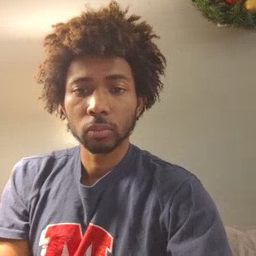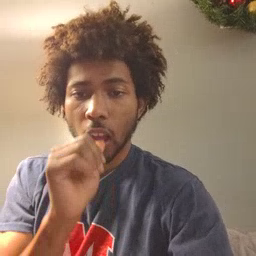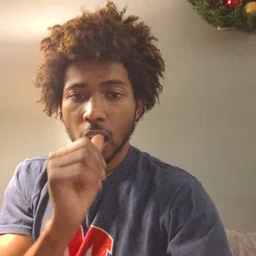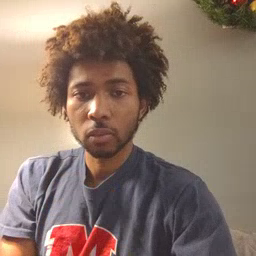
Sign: nuts